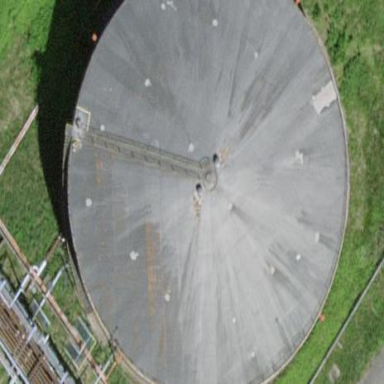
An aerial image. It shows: Storage tank that is man-made.